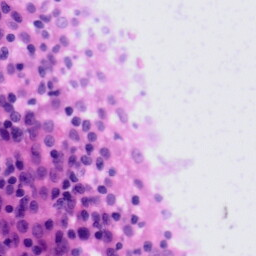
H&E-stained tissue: Tonsil